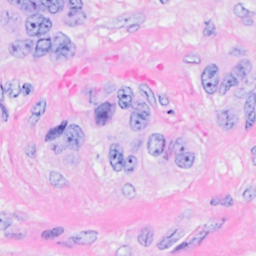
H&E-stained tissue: Breast